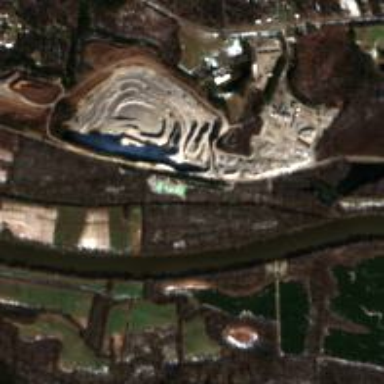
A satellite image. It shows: Quarry that is man-made.